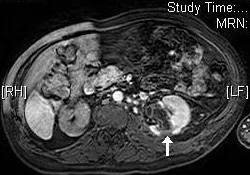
Another section of the axial MR of kidneys (Arterial phase) performed on 18 November 2008 shows non-perfusion in posterior cortex, mid-pole of left kidney (arrow).
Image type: radiology (mri)